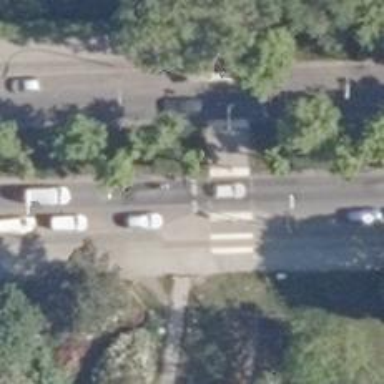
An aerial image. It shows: Road with traffic signals.